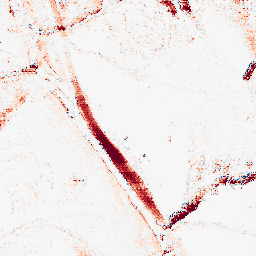
Category: morphological
Decomposition family: morphological_ellipse
Decomposition parameters: operation: opening
width: 5
height: 20
Upsampling method: regularized
Upsampling parameters: scale: 2
lambda_reg: 0.1
Upsampling scale: 2